【题型】证明题　【知识点】解析几何　【难度】medium
已知双曲线 $C: \frac{x^2}{a^2} - \frac{y^2}{b^2} = 1\ (a > 0, b > 0)$ 的左右焦点分别为 $F_1, F_2$，离心率为 $2$，$M$ 是 $C$ 上一点，且 $MF_2 \perp F_1F_2$，$\triangle MF_1F_2$ 的周长为 $12$。

(1) 求 $C$ 的方程；

(2) 过 $F_2$ 的直线 $l$ 与 $C$ 的右支交于 $A, B$ 两点，过原点 $O$ 作 $AB$ 的垂线，并且与双曲线右支交于点 $P$，证明：$\frac{1}{|OP|^2} - \frac{2}{|AB|}$ 为定值。
【解答】
\textbf{【解】}
(1) 因为双曲线 $C: \frac{x^2}{a^2} - \frac{y^2}{b^2} = 1$ 的离心率为 $2$，可得 $\frac{c}{a} = 2$，即 $c = 2a$，

又因为 $MF_2 \perp F_1F_2$，设 $M(c, y_M)$，可得 $|y_M| = \frac{b^2}{a}$，所以 $|MF_2| = \frac{b^2}{a}$，

则 $|MF_1| = |MF_2| + 2a = \frac{b^2}{a} + 2a$，

所以
\[
|MF_2| + |MF_1| + |F_1F_2| = \frac{2a^2 + b^2}{a} + \frac{b^2}{a} + 2c = \frac{2c^2}{a} + 2c = 12,
\]
将 $c = 2a$ 代入上式，可得 $c = 2$，所以 $a = 1$，则 $b = \sqrt{c^2 - a^2} = \sqrt{3}$，

所以双曲线的方程为
\[
x^2 - \frac{y^2}{3} = 1.
\]

\vspace{0.3cm}

(2) 由 (1) 得 $F_2(2,0)$，因为直线 $l$ 与双曲线 $C$ 的右支相交，所以直线 $l$ 的斜率不为 $0$，

设直线 $l$ 的方程为 $l: x = my + 2$，且 $A(x_1, y_1)$，$B(x_2, y_2)$，

联立方程组
\[
\begin{cases}
x = my + 2 \\
x^2 - \frac{y^2}{3} = 1
\end{cases},
\]
整理得 $(3m^2 - 1)y^2 + 12my + 9 = 0$，

则 $\Delta = (12m)^2 - 4 \times 9(3m^2 - 1) > 0$，且
\[
y_1 + y_2 = \frac{-12m}{3m^2 - 1},\quad y_1y_2 = \frac{9}{3m^2 - 1} < 0,
\]

可得 $m < -\frac{\sqrt{3}}{3}$ 或 $m > \frac{\sqrt{3}}{3}$，

且
\[
|AB| = \sqrt{1 + m^2} \cdot \sqrt{(y_1 + y_2)^2 - 4y_1y_2} = \sqrt{1 + m^2} \cdot \sqrt{\left(\frac{-12m}{3m^2 - 1}\right)^2 - 4 \times \frac{9}{3m^2 - 1}} = \frac{6(m^2 + 1)}{3m^2 - 1},
\]

过点 $O$ 与 $AB$ 垂直，所以 $k_{AB} \cdot k_{OP} = -1$，因为 $k_{AB} = -\frac{1}{m}$，所以 $k_{OP} = m$，

设直线 $OP$ 的方程为 $y = mx$，

联立方程组
\[
\begin{cases}
y = mx \\
x^2 - \frac{y^2}{3} = 1
\end{cases}
\]
可得的 $x^2 - \frac{m^2x^2}{3} = 1$，解得 $x^2 = \frac{3}{3 - m^2}$，

因为与双曲线的右支的交点为 $P$，所以 $x_P = \sqrt{\frac{3}{3 - m^2}}$，可得 $y_P = m\sqrt{\frac{3}{3 - m^2}}$，

所以
\[
|OP|^2 = \frac{3}{3 - m^2} + \frac{3m^2}{3 - m^2} = \frac{3 + 3m^2}{3 - m^2},
\]

所以
\[
\frac{1}{|OP|^2} - \frac{2}{|AB|} = \frac{3 - m^2}{3 + 3m^2} - \frac{1 - 3m^2}{3(m^2 + 1)} = \frac{2 + 2m^2}{3(m^2 + 1)} = \frac{2}{3}.
\]
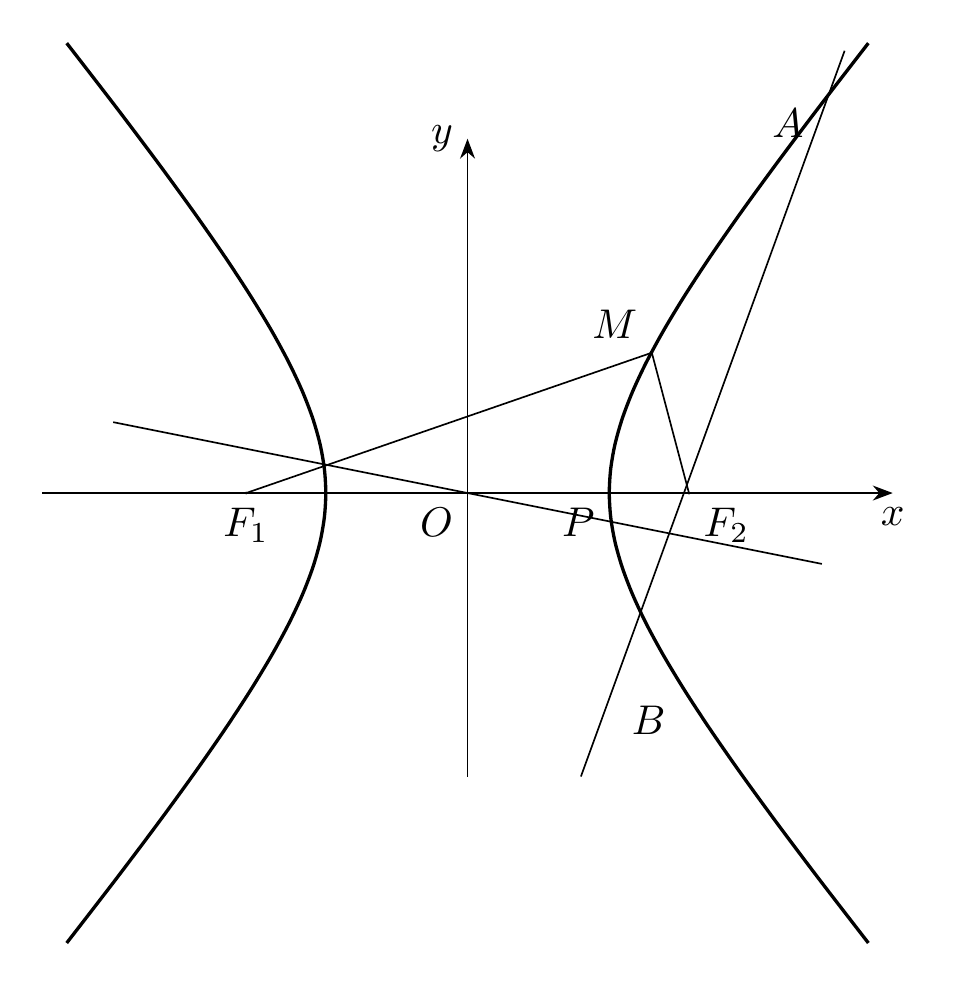